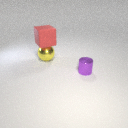
large yellow metal sphere to the left of small purple metal cylinder